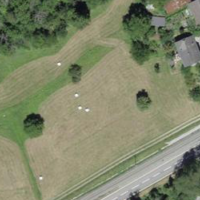
EUNIS habitat code: 24
Species observed at this site:
Ficus carica